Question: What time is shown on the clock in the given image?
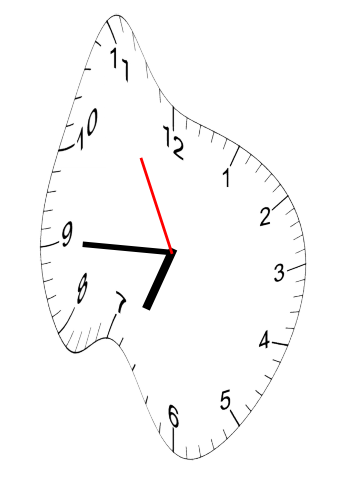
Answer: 06:44:55